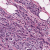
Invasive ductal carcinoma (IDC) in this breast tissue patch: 1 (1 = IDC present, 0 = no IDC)